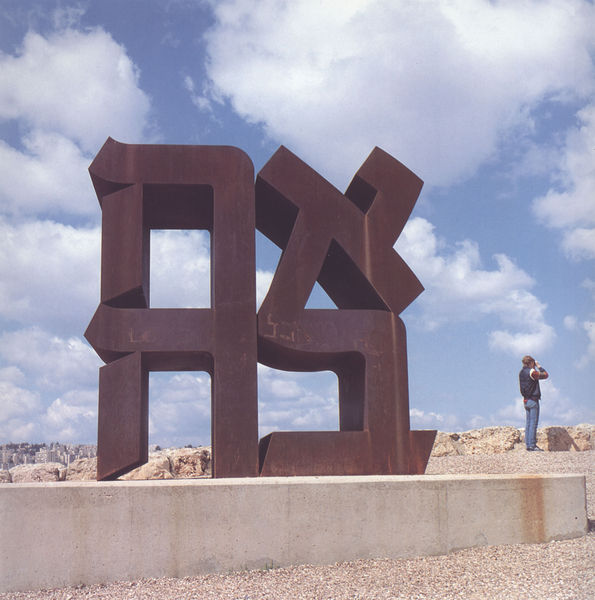
Titel: Ahava
Künstler: Robert Indiana
Institution: Jerusalem, The Israel Museum
Schlagwörter: blau, felsen, himmel, mann, weiß, wolken, landschaft, stadt, frau, mensch, sockel, steine, ferne, horizont, skulptur, schrift, man, wüste, mauer, kies, metall, socke, schriftzeichen, foto, fotografie, eisen, urlaub, kupfer, photo, farbfoto, tourist, symbole, russisch, plattform, rost, skulpture, jüdisch, fotograf, fotograph, photograph, israelisch, pfotograph, s, x, a, as, kryptisch